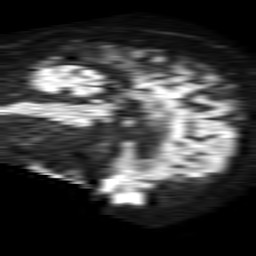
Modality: TRACE
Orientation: sagittal
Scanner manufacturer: philips
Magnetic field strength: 1.5 T
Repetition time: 4.6 s
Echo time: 0.08517 s